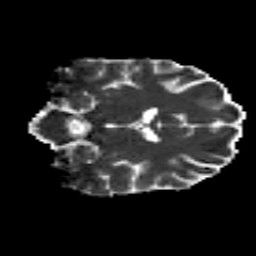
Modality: MD
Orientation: coronal
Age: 24
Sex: female
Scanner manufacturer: siemens
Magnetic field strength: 3 T
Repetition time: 8.8 s
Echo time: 0.085 s